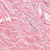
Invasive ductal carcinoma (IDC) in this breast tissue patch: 0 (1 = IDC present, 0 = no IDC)